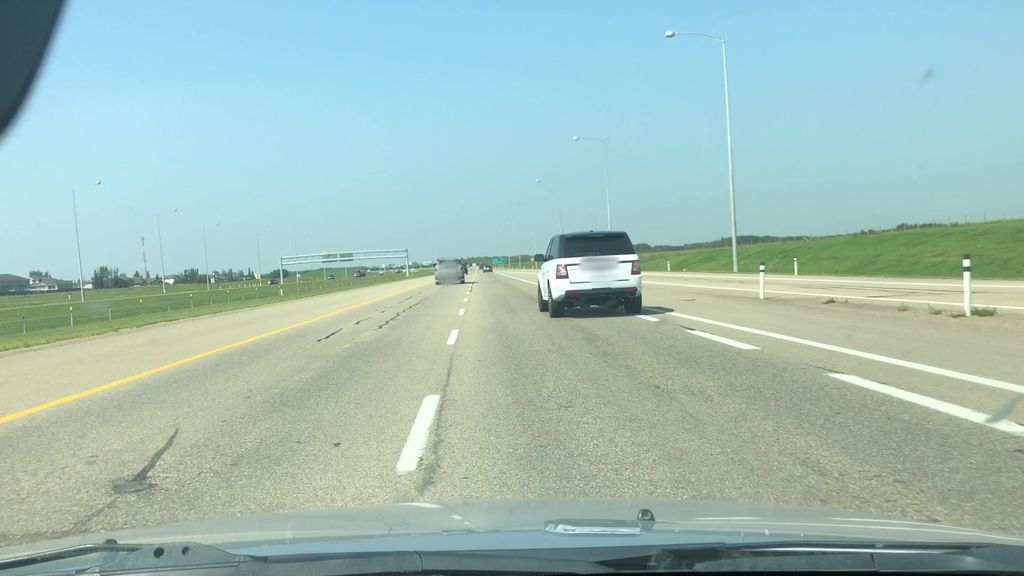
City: edmonton